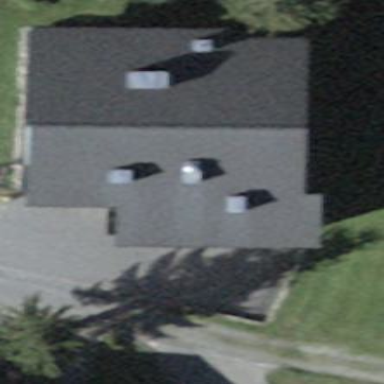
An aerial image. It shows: Building with tiled roof.